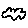
Label: cloud